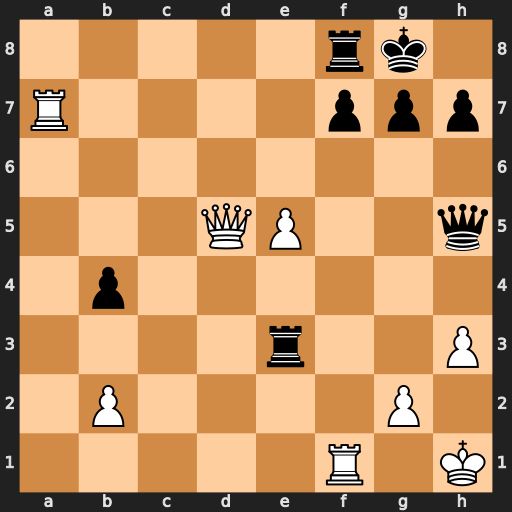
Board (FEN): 5rk1/R4ppp/8/3QP2q/1p6/4r2P/1P4P1/5R1K
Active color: w
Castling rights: -
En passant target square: -
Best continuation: Rfxf7 Qxf7 Rxf7